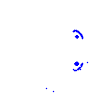
Particle: electron